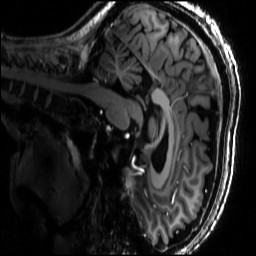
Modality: T1w
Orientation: sagittal
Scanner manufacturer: siemens
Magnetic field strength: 6.98 T
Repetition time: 2.5 s
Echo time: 0.00297 s